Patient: sex F, age 68
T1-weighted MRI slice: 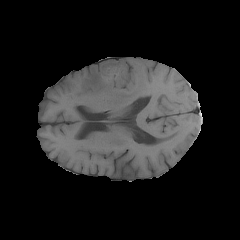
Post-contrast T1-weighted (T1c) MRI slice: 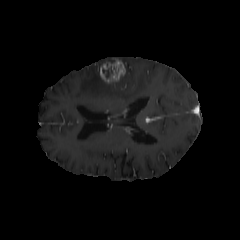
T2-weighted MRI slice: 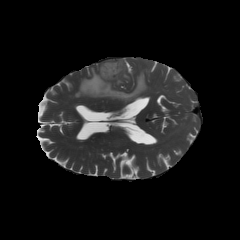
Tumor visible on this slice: yes
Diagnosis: Glioblastoma, IDH-wildtype
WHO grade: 4